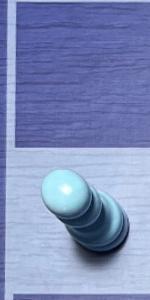
Label: Pawn_White